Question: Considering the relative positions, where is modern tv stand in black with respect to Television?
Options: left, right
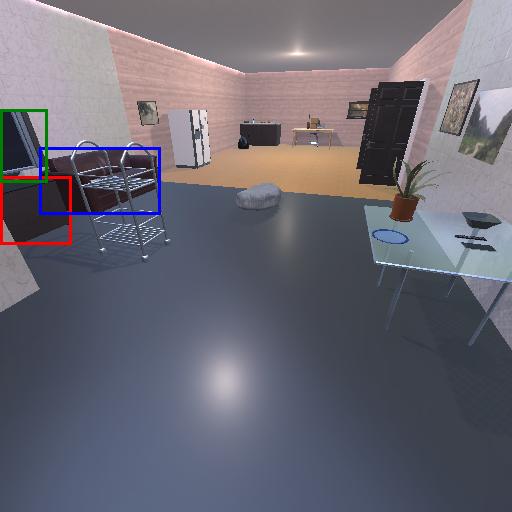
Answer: left